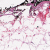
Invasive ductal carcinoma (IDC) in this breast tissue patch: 0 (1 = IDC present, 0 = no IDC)